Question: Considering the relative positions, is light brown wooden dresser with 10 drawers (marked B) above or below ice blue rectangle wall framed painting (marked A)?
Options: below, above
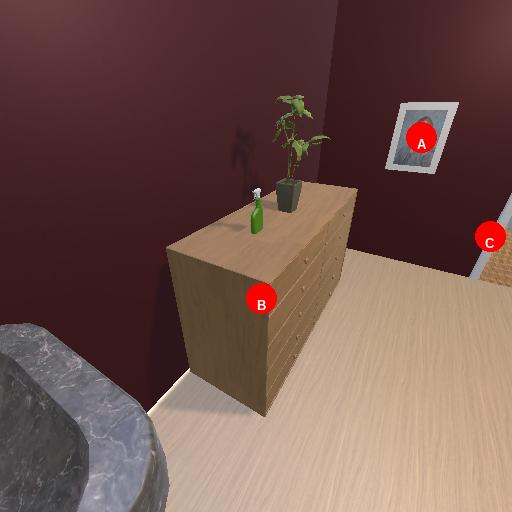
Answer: below